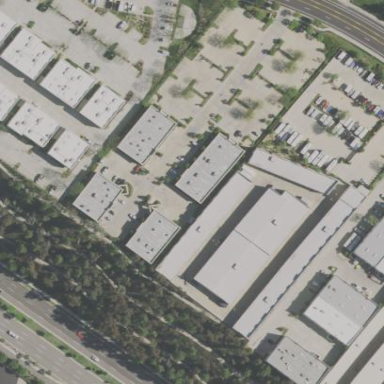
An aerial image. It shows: Warehouse building.